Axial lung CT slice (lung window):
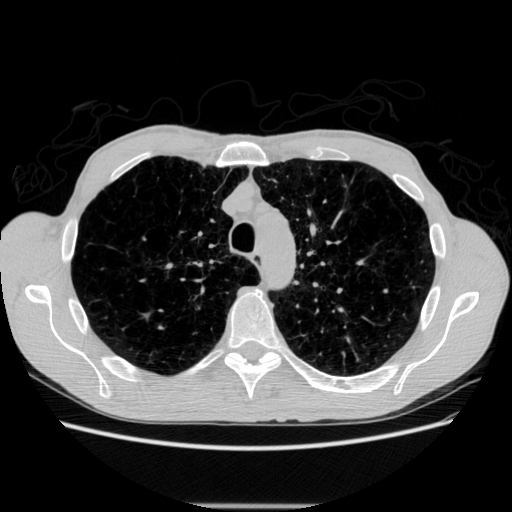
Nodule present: no